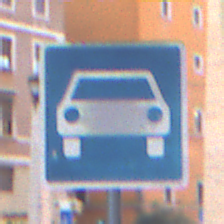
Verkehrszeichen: Kraftfahrstrasse
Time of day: SunriseSunset
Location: Outdoor (Urban)
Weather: Clear
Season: NotSpecified
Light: Natural